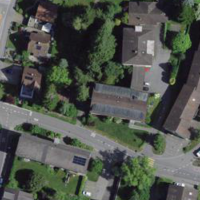
EUNIS habitat code: 54
Species observed at this site:
Lophophanes cristatus
Sylvia atricapilla